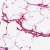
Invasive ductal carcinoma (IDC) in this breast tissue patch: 0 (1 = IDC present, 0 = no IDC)